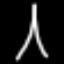
Label: The Eiffel Tower